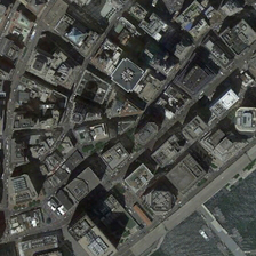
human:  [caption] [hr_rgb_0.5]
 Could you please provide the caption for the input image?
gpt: A large number of buildings have been built on the ground.

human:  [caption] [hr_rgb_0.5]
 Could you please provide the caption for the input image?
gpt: On the other side of the road is the main economic zone.

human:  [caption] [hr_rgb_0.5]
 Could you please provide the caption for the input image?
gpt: On one side of the road is the main economic zone.

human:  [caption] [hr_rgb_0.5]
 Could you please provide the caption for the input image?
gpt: A large number of buildings were built on the ground.

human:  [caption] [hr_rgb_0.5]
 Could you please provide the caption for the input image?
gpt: On one side of the road is the main economic zone.